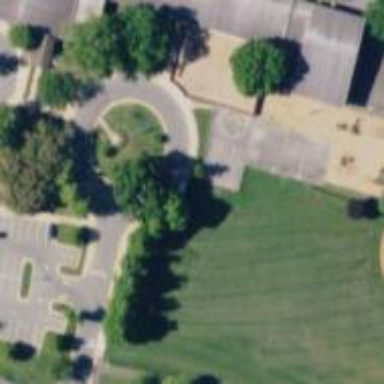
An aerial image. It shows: Playground area for leisure land.